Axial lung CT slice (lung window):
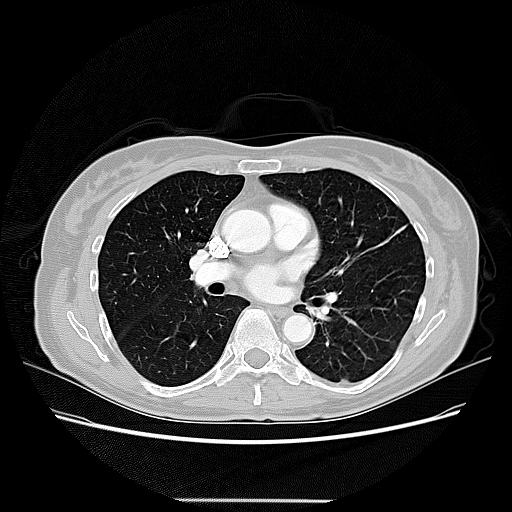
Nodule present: no